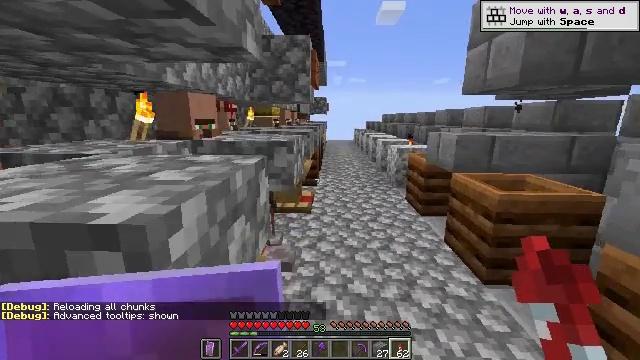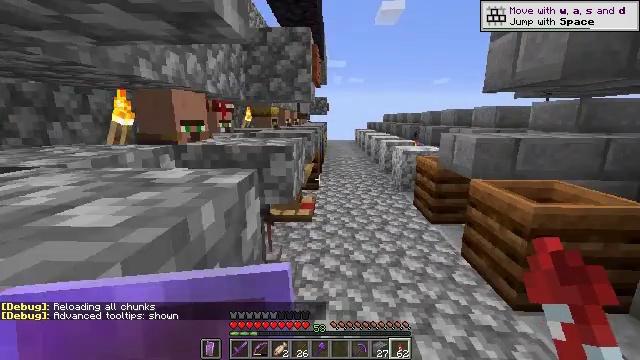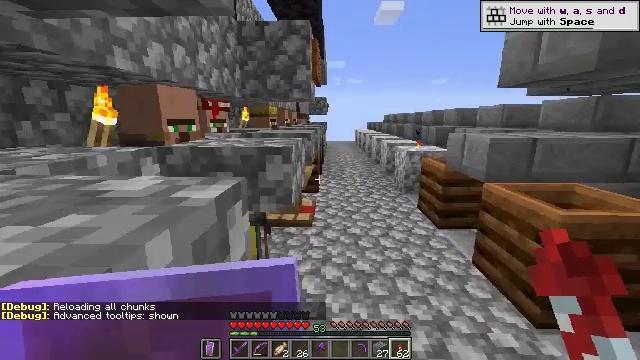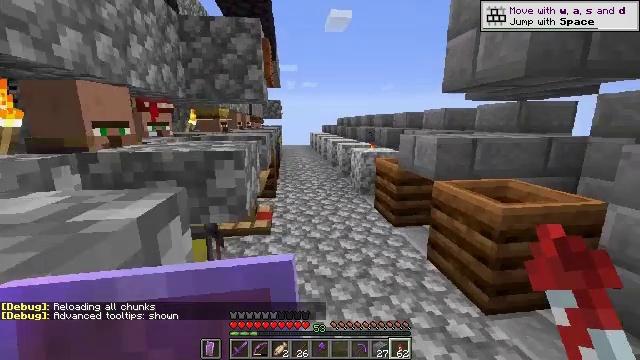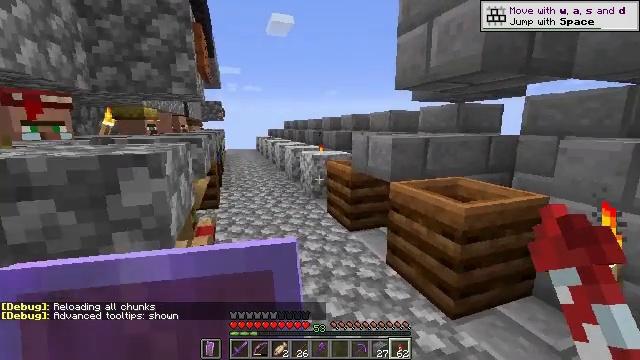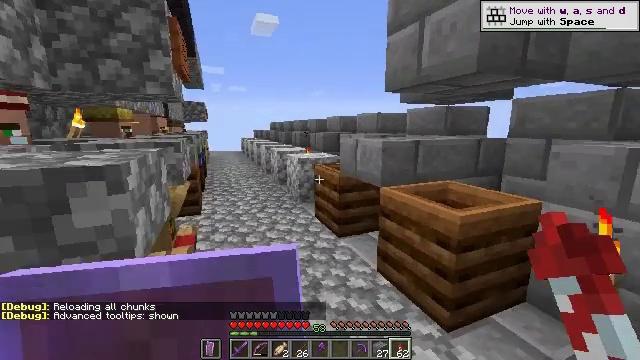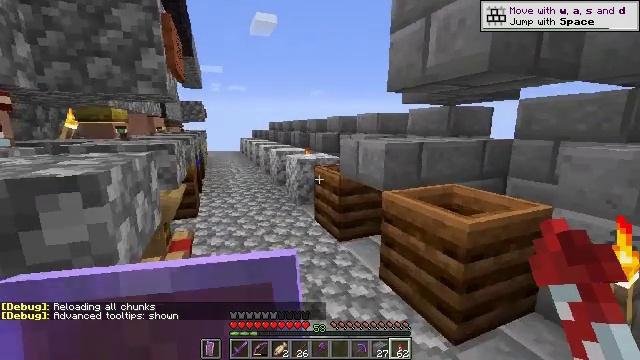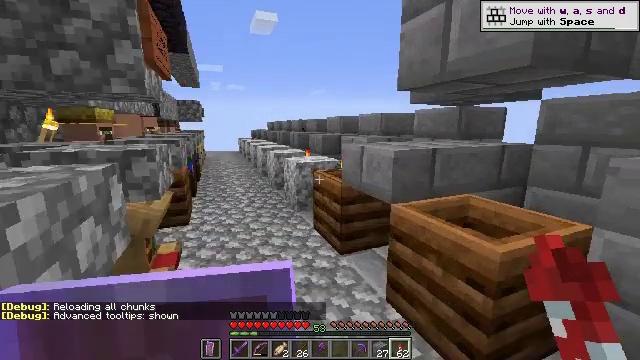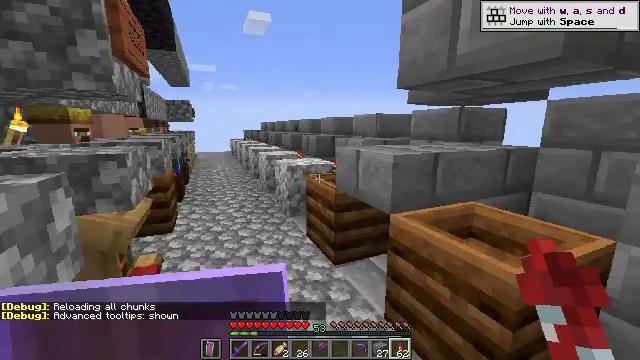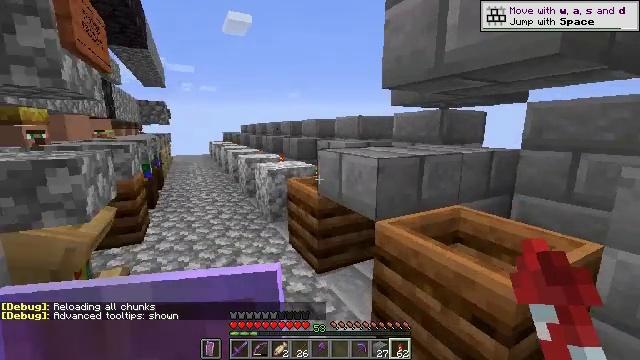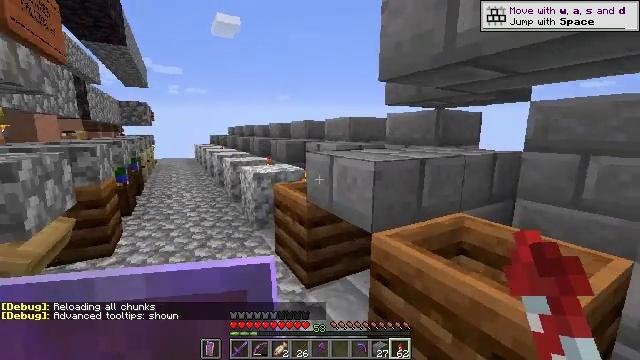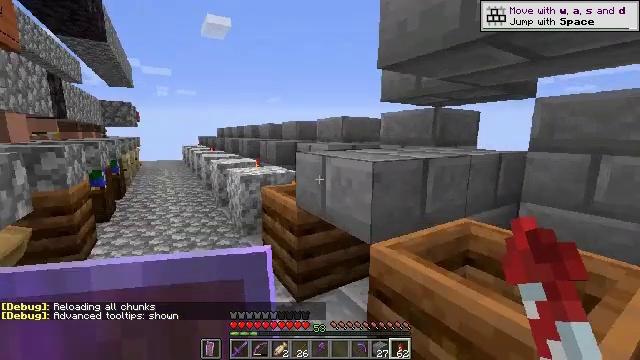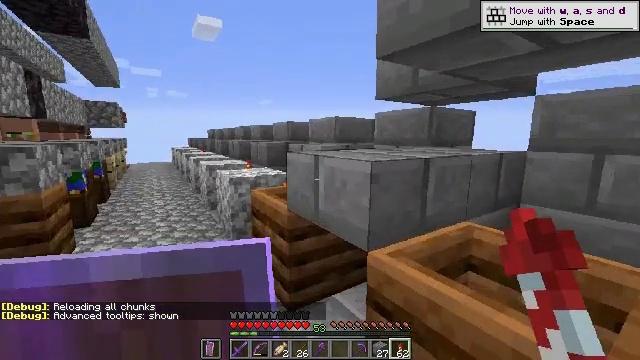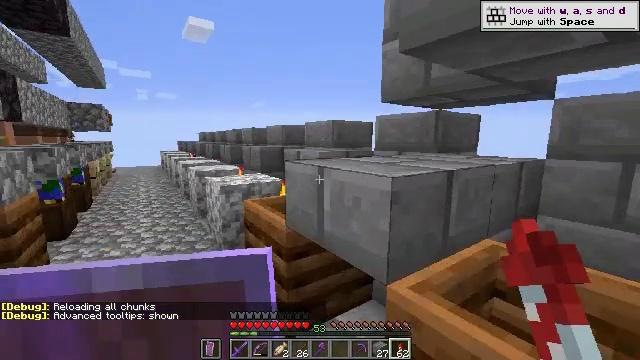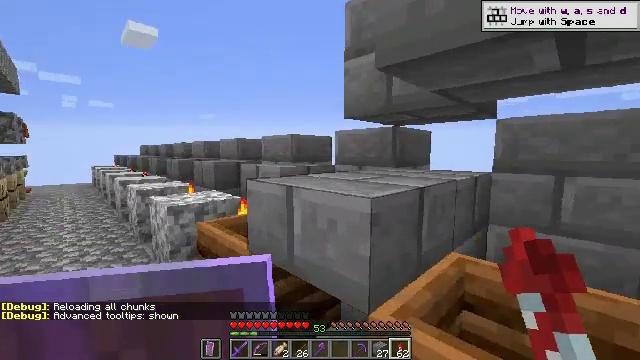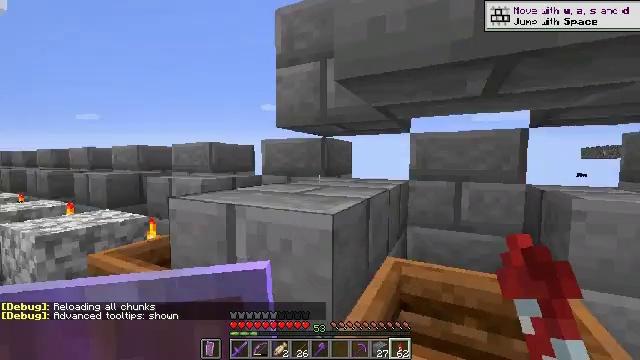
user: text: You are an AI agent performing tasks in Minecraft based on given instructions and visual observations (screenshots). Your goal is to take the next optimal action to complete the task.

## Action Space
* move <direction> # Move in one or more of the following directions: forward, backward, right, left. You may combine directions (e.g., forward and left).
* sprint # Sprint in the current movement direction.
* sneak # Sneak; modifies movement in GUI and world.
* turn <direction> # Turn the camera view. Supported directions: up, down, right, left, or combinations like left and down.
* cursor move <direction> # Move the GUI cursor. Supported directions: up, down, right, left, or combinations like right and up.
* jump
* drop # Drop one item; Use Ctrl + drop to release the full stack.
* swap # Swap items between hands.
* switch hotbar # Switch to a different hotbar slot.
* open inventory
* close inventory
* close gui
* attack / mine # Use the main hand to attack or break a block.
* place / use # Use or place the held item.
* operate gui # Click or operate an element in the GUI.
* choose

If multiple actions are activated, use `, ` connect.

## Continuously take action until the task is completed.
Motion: motion action
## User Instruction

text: Gather materials such as cobblestone.
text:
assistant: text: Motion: move forward
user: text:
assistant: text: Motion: move forward
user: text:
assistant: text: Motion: move forward, turn right
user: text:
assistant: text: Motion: move forward, turn right
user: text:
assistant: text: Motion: move forward, turn right
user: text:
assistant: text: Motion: move forward
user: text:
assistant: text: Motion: move forward
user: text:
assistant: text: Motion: move forward, turn right
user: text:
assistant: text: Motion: move forward, turn right
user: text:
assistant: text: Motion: move forward, turn right
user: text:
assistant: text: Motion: move forward, turn right
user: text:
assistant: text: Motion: move forward, turn right
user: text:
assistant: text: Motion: move forward and move left, turn right
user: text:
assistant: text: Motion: move forward and move left, turn right and up
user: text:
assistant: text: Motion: move left, turn right and up
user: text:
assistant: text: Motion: move left, turn right and up
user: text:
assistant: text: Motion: move left, turn right
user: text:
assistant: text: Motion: move left
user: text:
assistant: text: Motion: turn right
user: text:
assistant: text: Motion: turn right
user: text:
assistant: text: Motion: no_op
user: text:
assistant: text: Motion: no_op
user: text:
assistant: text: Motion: no_op
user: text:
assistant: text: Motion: no_op
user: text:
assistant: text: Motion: no_op
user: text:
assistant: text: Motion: turn right and down
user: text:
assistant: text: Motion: turn right and down
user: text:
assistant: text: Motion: turn right and down
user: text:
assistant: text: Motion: no_op
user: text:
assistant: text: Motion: no_op